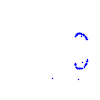
Particle: kaon